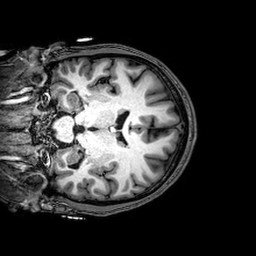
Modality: T1w
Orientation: coronal
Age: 20
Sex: male
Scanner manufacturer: philips
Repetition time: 0.008309 s
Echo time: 0.00383 s